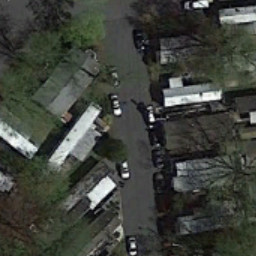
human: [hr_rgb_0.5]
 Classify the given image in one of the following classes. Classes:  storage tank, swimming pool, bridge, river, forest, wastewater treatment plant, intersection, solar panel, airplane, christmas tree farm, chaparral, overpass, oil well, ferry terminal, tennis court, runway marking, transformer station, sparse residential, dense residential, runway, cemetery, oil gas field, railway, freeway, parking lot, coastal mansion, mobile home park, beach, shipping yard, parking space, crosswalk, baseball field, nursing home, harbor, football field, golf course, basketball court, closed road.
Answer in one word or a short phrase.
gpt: mobile home park